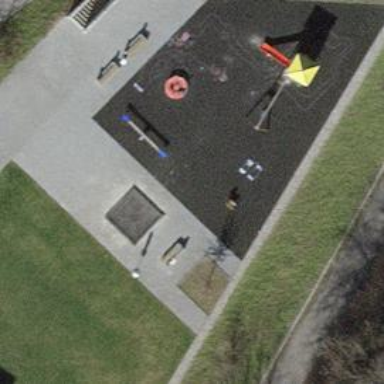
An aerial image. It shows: Sandpit playground.